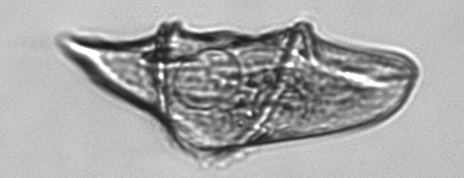
Label: Gyrodinium